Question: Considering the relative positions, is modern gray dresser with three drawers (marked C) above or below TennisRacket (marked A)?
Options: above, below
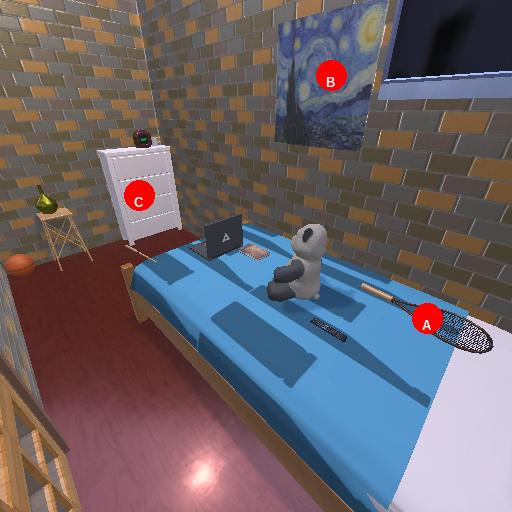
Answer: above